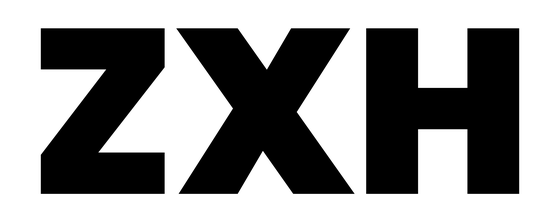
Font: Poppins-Black